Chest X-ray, AP view. Patient: 34 years old, sex F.
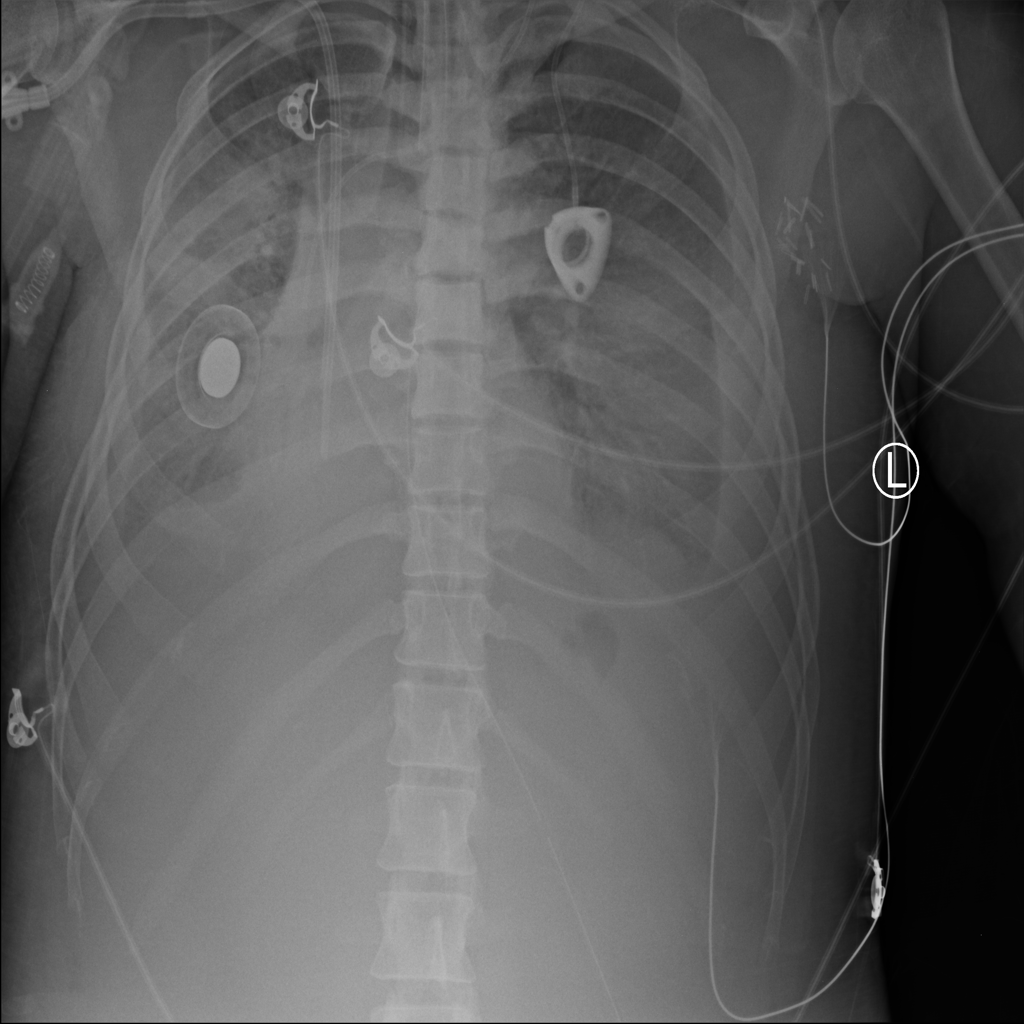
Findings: No Finding